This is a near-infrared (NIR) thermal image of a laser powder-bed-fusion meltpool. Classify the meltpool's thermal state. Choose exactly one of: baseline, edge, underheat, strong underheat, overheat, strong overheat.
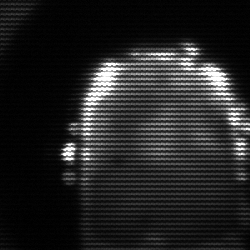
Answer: baseline